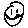
Label: smiley face